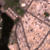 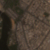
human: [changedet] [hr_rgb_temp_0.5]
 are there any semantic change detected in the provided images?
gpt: No change was made.